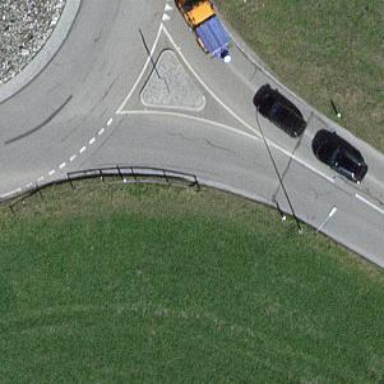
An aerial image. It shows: Secondary road with asphalt surface.